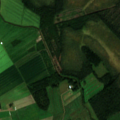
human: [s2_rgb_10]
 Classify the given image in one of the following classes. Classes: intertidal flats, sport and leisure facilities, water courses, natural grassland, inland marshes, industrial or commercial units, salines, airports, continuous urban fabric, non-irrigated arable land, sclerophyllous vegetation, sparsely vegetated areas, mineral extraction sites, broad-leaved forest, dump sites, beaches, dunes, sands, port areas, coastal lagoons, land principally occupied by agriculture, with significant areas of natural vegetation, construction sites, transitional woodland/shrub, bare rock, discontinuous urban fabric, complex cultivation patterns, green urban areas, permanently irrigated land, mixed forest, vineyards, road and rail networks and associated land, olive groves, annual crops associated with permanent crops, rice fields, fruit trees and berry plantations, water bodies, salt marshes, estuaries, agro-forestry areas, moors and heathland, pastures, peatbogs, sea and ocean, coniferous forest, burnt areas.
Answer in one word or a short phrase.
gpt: non-irrigated arable land, coniferous forest